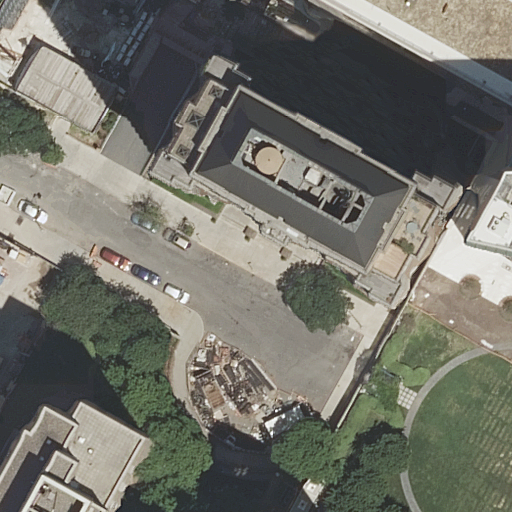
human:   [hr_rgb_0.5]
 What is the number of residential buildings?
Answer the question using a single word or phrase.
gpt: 1

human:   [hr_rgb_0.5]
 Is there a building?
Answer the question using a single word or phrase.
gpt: yes

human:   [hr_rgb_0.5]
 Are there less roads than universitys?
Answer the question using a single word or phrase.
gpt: no

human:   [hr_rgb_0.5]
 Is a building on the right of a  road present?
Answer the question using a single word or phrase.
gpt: yes

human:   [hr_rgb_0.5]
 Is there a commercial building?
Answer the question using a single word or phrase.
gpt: no

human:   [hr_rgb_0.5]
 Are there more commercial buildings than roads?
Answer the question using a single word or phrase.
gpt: no

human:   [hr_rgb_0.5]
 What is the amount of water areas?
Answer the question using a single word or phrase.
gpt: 0

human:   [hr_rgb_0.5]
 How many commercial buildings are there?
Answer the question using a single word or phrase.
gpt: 0

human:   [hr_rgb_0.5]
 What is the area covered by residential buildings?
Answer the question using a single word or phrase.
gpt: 1193m2

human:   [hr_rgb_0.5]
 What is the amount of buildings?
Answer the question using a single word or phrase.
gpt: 4

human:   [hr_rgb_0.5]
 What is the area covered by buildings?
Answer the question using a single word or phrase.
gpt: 3533m2

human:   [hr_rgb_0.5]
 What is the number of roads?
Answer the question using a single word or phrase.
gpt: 5

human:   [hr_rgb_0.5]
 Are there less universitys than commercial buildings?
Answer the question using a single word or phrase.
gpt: no

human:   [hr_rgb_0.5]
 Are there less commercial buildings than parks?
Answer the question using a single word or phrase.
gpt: yes

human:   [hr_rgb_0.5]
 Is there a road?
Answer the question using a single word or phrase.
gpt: yes

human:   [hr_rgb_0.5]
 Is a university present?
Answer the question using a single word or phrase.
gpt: yes

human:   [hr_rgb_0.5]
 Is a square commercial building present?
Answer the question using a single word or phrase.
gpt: no

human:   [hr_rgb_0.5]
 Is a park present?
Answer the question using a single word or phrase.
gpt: yes

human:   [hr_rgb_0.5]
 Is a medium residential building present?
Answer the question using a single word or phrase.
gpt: no

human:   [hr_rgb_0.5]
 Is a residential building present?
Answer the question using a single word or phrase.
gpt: yes

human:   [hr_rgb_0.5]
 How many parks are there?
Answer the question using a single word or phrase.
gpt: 1

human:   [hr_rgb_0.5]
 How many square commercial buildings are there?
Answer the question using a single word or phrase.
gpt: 0

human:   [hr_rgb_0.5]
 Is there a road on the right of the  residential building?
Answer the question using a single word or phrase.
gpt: yes

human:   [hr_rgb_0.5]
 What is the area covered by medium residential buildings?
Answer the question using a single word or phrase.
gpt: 0m2

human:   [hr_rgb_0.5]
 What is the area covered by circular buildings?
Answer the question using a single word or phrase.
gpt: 0m2

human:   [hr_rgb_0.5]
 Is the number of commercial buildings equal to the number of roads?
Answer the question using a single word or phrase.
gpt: no

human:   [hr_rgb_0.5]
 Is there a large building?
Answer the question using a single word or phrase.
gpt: yes

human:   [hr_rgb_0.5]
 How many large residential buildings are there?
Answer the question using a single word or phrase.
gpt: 1

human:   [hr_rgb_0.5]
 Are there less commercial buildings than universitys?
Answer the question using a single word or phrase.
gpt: yes

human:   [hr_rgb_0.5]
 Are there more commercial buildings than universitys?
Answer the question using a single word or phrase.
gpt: no

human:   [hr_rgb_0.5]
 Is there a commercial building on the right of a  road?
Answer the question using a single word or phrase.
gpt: no

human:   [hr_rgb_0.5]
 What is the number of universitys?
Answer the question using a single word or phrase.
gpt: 1

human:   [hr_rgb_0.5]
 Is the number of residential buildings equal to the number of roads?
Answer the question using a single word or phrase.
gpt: no

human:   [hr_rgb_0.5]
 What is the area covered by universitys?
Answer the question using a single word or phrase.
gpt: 4654m2

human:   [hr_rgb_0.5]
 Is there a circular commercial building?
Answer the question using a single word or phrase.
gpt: no

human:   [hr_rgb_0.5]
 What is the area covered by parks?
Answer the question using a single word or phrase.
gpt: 1236m2

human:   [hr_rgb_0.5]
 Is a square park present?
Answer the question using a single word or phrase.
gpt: no

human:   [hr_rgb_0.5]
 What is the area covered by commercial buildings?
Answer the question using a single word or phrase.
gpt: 0m2

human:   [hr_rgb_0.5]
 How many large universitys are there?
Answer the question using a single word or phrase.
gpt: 1

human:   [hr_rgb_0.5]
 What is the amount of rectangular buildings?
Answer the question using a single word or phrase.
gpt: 2

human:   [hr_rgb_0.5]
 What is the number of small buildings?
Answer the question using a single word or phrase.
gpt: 1

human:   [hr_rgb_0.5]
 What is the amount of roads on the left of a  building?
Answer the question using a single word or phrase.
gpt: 5

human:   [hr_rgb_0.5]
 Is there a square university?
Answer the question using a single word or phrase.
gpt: no

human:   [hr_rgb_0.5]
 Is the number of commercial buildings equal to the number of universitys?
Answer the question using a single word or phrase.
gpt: no

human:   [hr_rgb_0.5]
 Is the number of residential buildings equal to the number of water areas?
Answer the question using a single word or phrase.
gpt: no

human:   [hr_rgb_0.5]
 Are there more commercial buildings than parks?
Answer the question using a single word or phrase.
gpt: no

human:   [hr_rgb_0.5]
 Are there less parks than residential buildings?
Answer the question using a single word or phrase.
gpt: no

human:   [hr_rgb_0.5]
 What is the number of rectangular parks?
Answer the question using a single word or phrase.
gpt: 1

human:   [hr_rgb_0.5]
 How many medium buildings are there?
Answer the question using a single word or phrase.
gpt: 0

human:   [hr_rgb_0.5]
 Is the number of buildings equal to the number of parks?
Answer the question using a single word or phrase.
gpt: no

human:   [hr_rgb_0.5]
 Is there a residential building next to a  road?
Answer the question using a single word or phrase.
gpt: yes

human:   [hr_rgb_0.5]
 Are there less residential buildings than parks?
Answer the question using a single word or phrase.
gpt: no

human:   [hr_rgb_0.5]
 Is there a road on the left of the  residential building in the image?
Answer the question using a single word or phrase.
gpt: yes

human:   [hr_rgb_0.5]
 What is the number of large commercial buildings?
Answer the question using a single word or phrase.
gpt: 0

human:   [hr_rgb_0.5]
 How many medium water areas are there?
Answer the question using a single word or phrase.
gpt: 0

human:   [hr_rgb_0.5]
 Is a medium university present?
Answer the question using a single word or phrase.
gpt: no

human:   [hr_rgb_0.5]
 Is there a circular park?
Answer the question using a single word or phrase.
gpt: no

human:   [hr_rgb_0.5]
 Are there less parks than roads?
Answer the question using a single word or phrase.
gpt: yes

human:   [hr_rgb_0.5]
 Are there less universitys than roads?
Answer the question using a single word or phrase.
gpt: yes

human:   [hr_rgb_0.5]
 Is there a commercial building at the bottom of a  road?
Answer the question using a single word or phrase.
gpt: no

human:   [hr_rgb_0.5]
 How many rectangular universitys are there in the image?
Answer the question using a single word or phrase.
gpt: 1

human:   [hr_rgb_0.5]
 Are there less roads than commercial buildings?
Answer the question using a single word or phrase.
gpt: no

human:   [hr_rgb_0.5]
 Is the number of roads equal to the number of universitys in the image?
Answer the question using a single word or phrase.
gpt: no

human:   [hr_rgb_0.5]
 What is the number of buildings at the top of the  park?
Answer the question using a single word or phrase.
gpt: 2